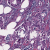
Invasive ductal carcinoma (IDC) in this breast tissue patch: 1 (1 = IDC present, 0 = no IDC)